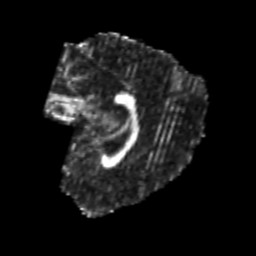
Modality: FA
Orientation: sagittal
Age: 22
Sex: female
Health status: healthy
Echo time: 0.074 s